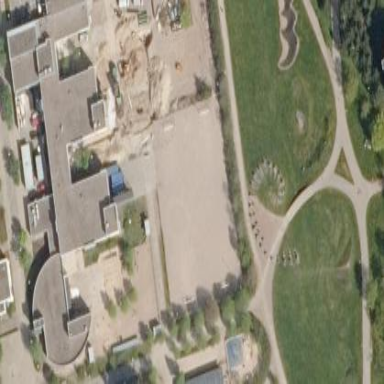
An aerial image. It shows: Soccer pitch for leisureland activities.